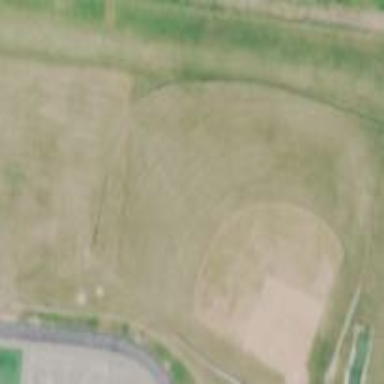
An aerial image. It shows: Baseball pitch for leisure land activities.